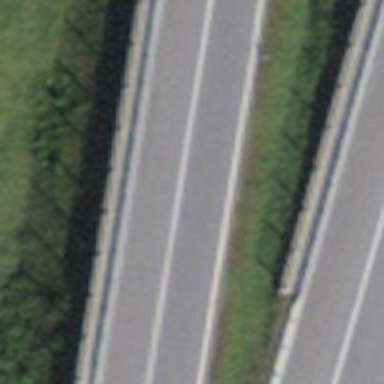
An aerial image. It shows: Trunk link road with asphalt surface.